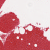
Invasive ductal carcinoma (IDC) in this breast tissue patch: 0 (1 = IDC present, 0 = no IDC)